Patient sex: F
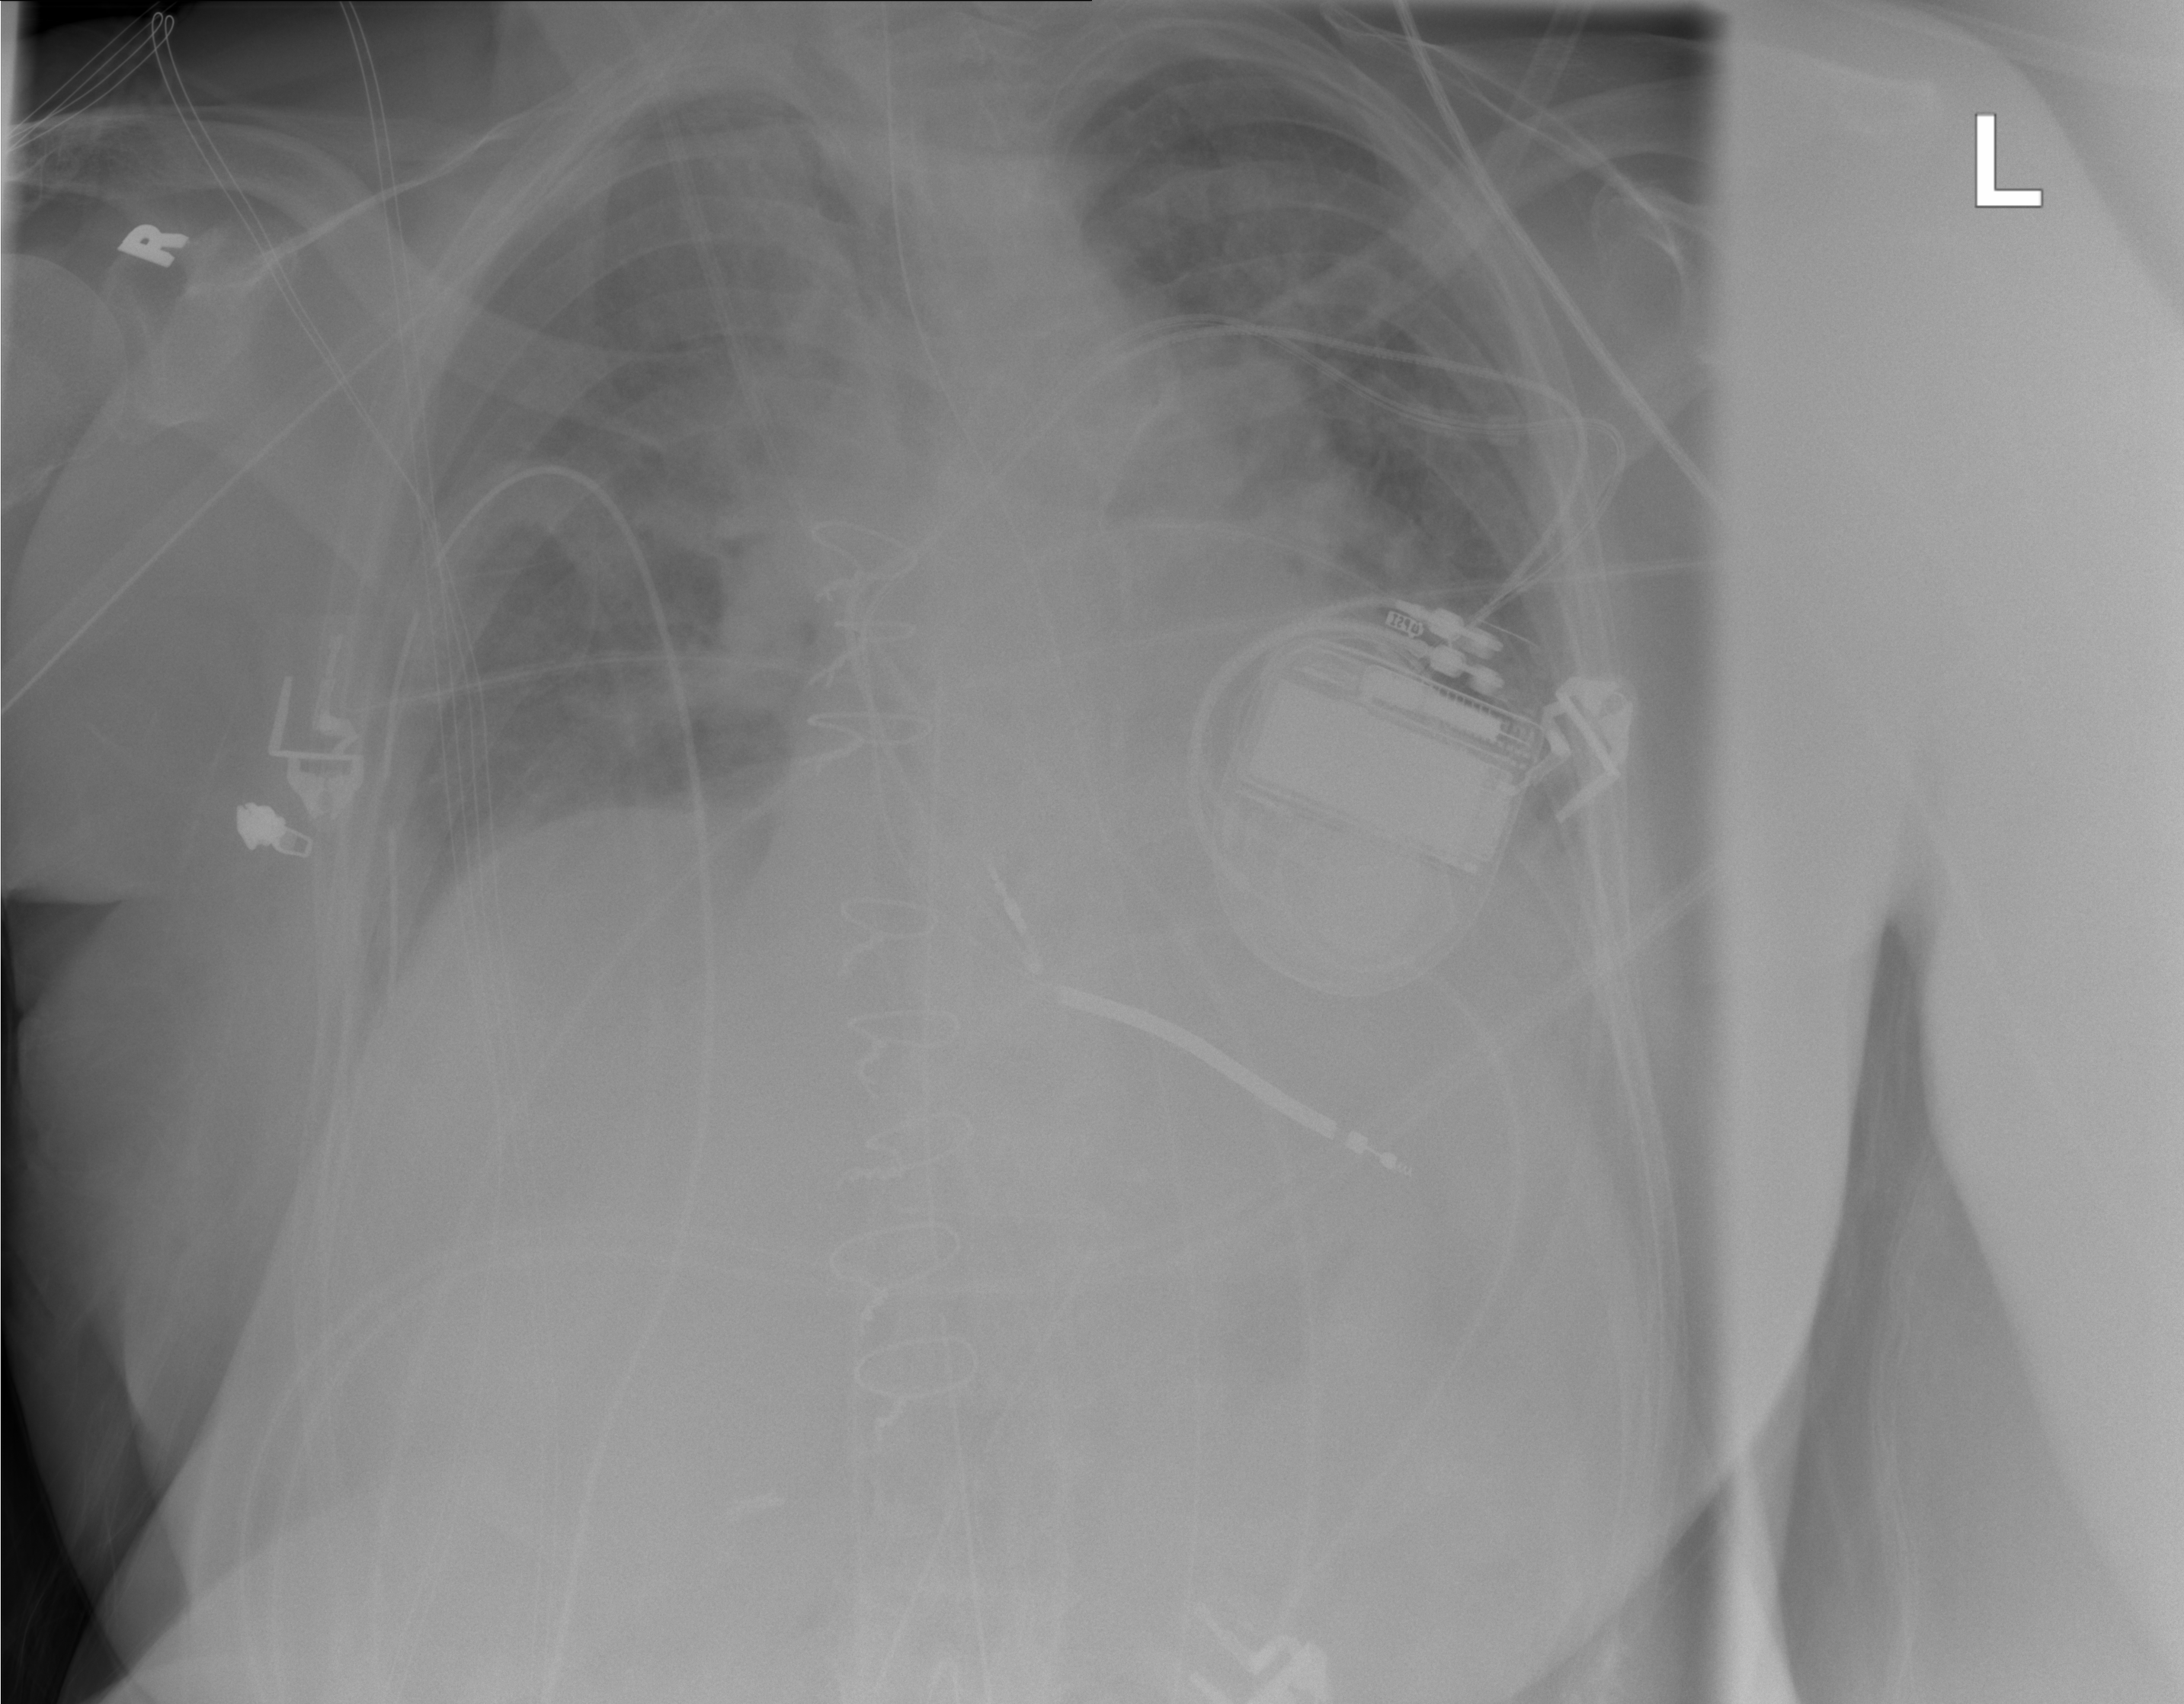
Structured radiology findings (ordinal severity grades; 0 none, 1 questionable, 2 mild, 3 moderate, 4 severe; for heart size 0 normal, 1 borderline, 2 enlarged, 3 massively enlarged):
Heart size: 0
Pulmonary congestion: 1
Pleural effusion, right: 0
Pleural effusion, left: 0
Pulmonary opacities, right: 0
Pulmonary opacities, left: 0
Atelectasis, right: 0
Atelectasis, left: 0